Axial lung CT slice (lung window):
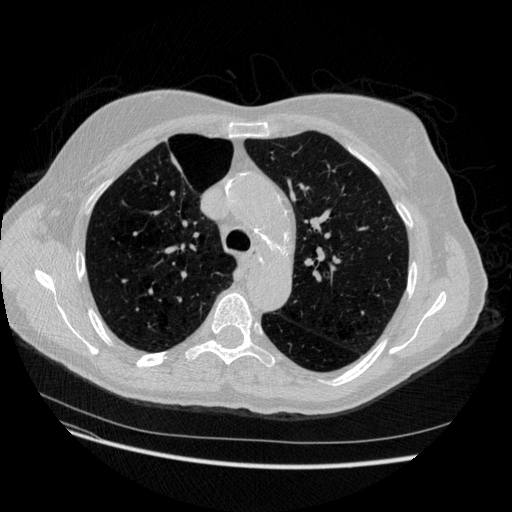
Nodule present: no